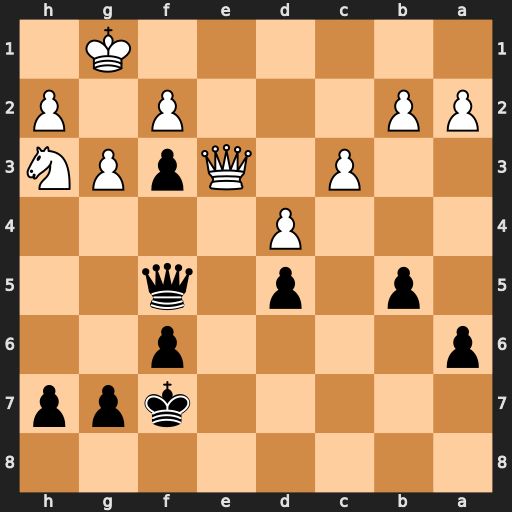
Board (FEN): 8/5kpp/p4p2/1p1p1q2/3P4/2P1QpPN/PP3P1P/6K1
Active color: b
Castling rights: -
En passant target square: -
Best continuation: Qb1+ Qe1 Qxe1#